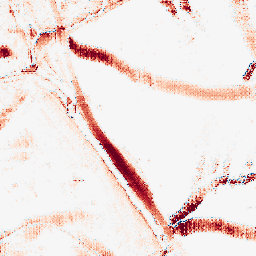
Category: morphological
Decomposition family: morphological_rect
Decomposition parameters: operation: opening
width: 20
height: 20
Upsampling method: regularized
Upsampling parameters: scale: 2
lambda_reg: 0.1
Upsampling scale: 2